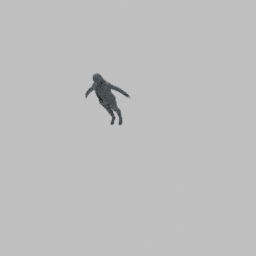
Label: people